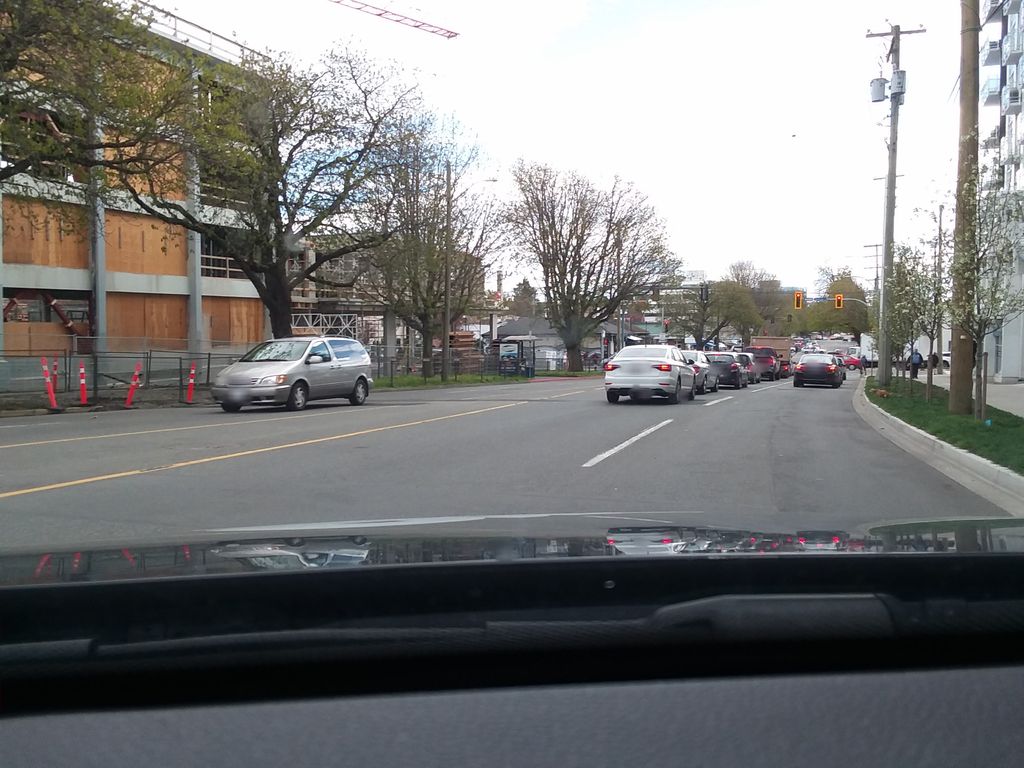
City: victoria